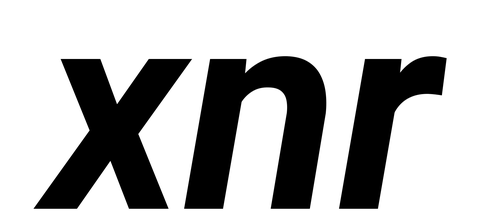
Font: Roboto-Italic_Bold_Italic